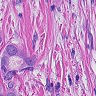
Metastatic tissue present: yes